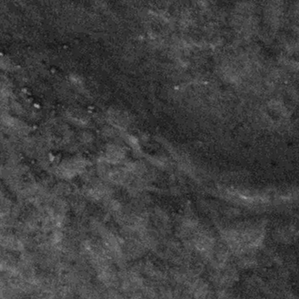
Label: frost